Question: I'm a complete jquery newb and I want to create 5 classes(.button1 - .button5) with a timer which toggles the next classes :hover or :active state every 4000ms on a continuous loop. I also want the ability for the timer to halt and continue if another one of the classes is hovered on by the user. Does anyone know of a good starting point or a thread with a similar solution?
I've attached a diagram.

CSS
'''
.wrapper { width:100%; margin:0 auto; background:#f3f3f3; }
#buttonblock { display:block; }
.button1, .button2, .button3, .button4, .button5 { display:inline-block; margin:0 5px; height:50px; width:50px; border-radius:25px; background:#3cc8dd; }
.button1:hover, .button2:hover, .button3:hover, .button4:hover, .button5:hover{ background:#fbc040; }
'''
HTML
'''
<div class="wrapper">
<div id="buttonblock">
<div class="button1"></div>
<div class="button2"></div>
<div class="button3"></div>
<div class="button4"></div>
<div class="button5"></div>
</div>
</div>
'''
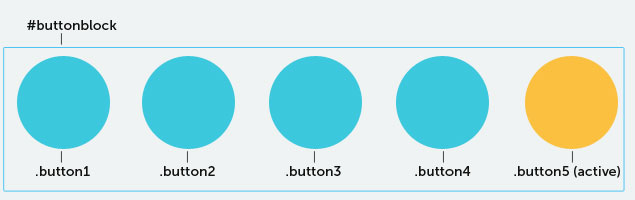
Answer: Try this
'''
var divs = $('#buttonblock').children('div'),
number = divs.length,
currentIndex = 0,
intervalLength = 2000;
function setTimer() {
divs.removeClass('hover');
divs.eq(currentIndex).addClass('hover');
currentIndex++;
if (currentIndex == number) {
currentIndex = 0;
}
}
setTimer();
var timer = setInterval(setTimer, intervalLength);
divs.mouseenter(function () {
clearInterval(timer);
divs.removeClass('hover');
var div = $(this);
div.addClass('hover');
currentIndex = divs.index(div);
}).mouseleave(function () {
timer = setInterval(setTimer, intervalLength);
});
'''
<URL>
<URL>